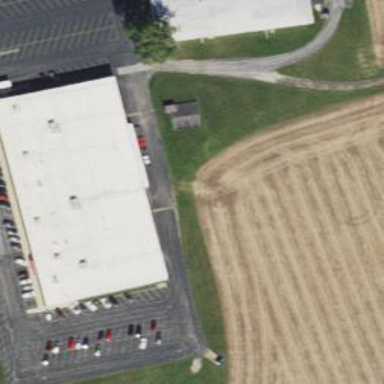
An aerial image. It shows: Building with bowling alley inside.